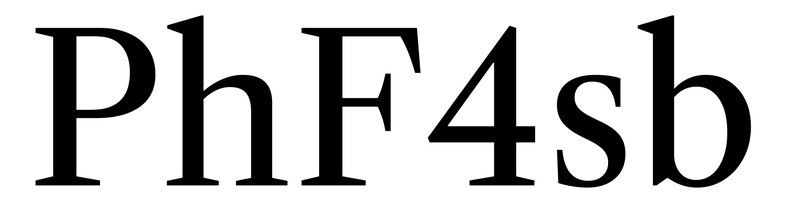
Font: LibreCaslonText_Regular